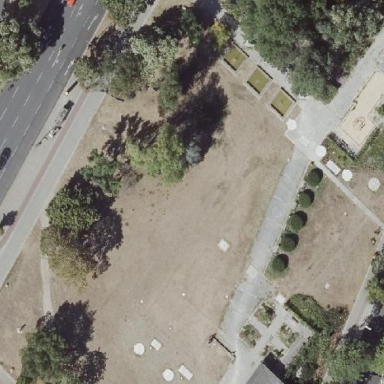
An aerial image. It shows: Lovely park for leisure and relaxation.